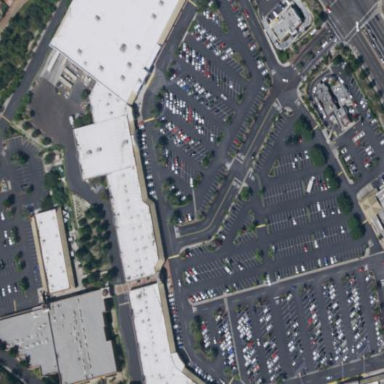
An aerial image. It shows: Retail area.